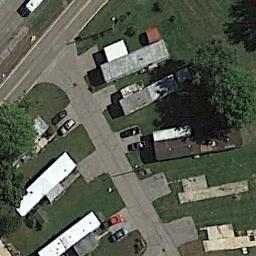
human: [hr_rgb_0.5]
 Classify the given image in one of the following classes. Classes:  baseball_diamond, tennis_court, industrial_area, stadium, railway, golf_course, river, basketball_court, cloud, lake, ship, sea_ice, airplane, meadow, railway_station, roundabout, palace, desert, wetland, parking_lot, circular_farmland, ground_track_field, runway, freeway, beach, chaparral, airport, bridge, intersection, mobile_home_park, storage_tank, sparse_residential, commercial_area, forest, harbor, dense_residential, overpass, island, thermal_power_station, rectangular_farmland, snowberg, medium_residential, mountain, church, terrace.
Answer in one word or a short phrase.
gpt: mobile_home_park